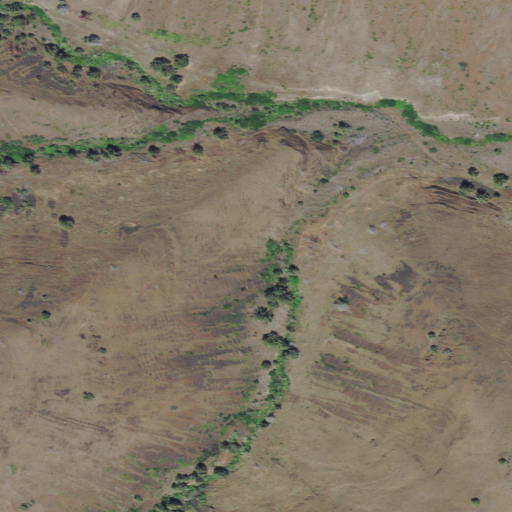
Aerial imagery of valley in Oregon named Steers Canyon containing grassland and shrub